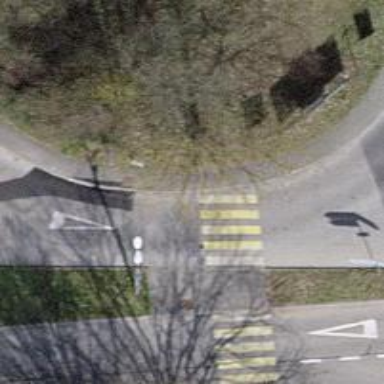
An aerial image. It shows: Asphalt cycleway.